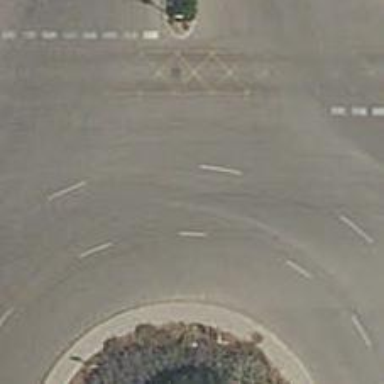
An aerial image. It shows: Residential road with asphalt surface leading up to roundabout.